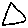
Label: triangle